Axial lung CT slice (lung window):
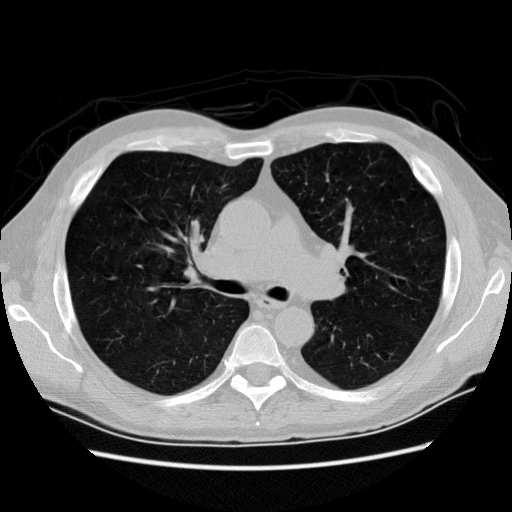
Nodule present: no